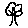
Label: tree